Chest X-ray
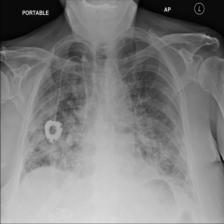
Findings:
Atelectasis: negative
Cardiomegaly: negative
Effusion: negative
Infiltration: positive
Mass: negative
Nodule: negative
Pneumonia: negative
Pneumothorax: negative
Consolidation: negative
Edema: negative
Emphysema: negative
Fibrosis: negative
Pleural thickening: negative
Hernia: negative